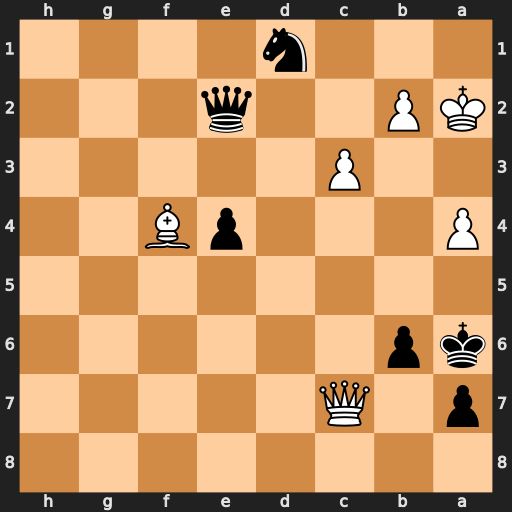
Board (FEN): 8/p1Q5/kp6/8/P3pB2/2P5/KP2q3/3n4
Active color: b
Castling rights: -
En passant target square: -
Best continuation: Qxb2#